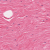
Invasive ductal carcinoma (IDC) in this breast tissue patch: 0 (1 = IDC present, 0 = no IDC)